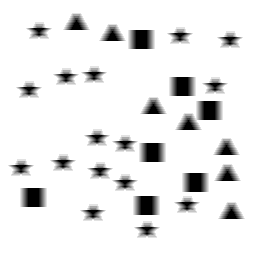
Squares: 7
Triangles: 7
Stars: 16
Total shapes: 30